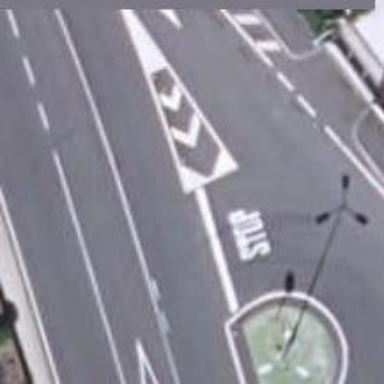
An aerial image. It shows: Road with stop sign.